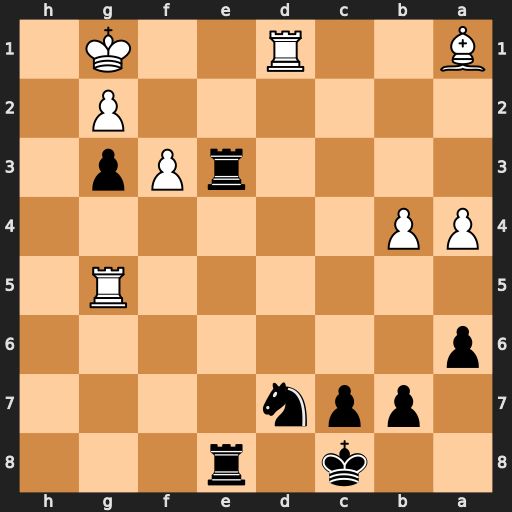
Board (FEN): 2k1r3/1ppn4/p7/6R1/PP6/4rPp1/6P1/B2R2K1
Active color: b
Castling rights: -
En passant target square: -
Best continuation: Re1+ Rxe1 Rxe1#